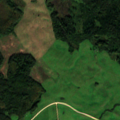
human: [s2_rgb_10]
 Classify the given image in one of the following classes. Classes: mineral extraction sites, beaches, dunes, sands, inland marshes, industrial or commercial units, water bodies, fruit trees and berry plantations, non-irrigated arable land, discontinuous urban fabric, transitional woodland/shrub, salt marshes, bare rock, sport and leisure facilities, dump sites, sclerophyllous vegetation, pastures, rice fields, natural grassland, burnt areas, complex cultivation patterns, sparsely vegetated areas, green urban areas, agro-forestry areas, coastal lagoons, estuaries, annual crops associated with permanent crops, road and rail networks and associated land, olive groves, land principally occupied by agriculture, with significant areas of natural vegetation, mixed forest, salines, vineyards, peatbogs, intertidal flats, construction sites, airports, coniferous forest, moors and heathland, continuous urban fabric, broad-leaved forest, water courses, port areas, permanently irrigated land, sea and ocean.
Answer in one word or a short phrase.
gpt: pastures, broad-leaved forest, transitional woodland/shrub